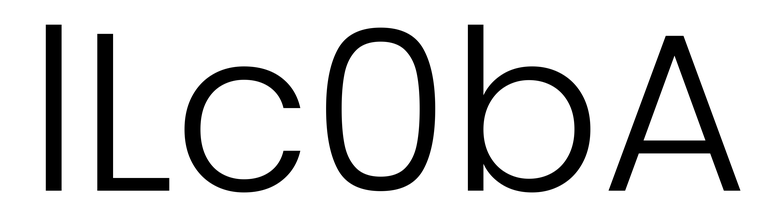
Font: Poppins-Light